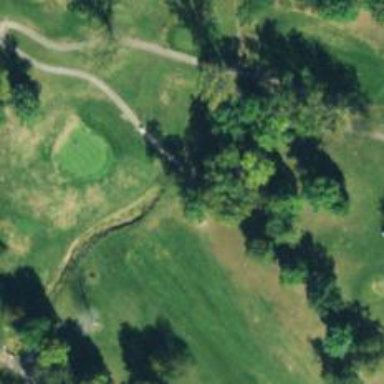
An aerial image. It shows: Path for both roads and golfers.